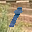
Label: 1